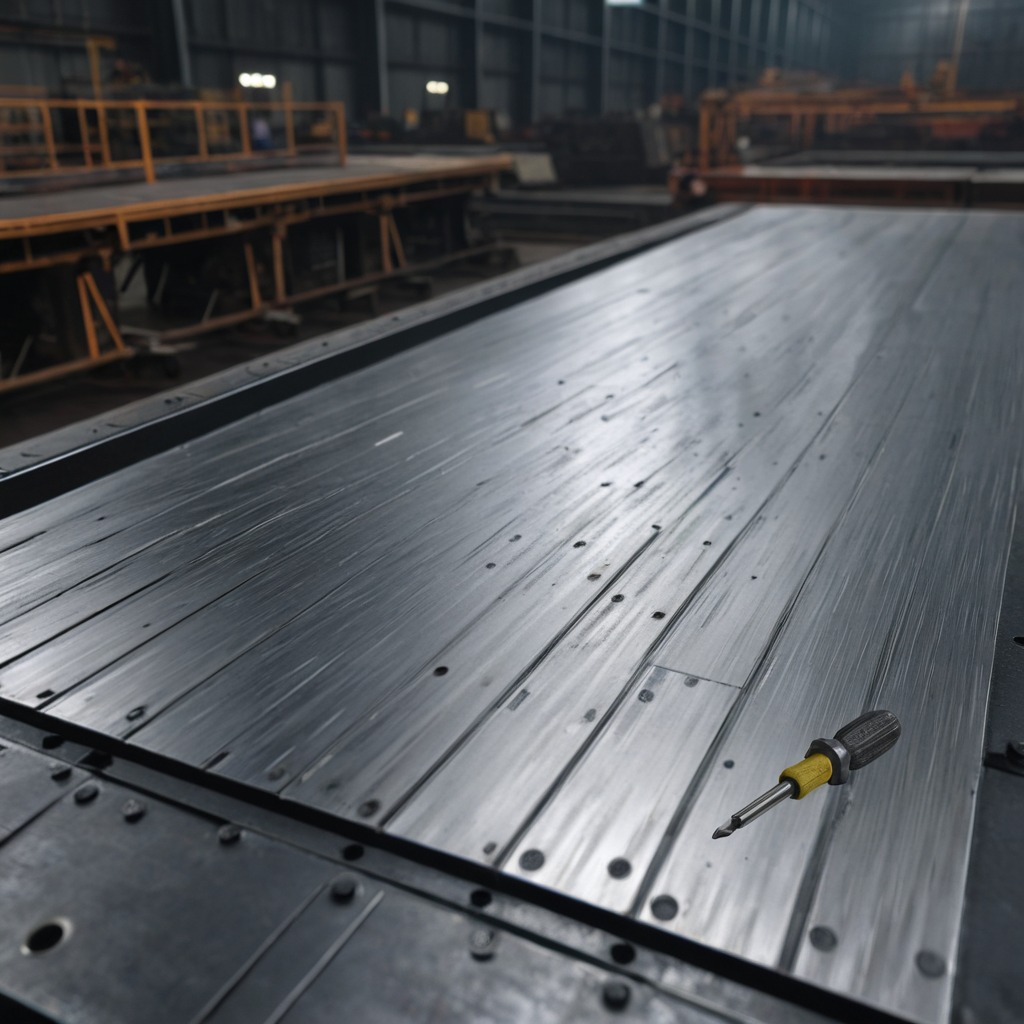
A screwdriver lies on a cold steel table in a mining workshop gritty textures